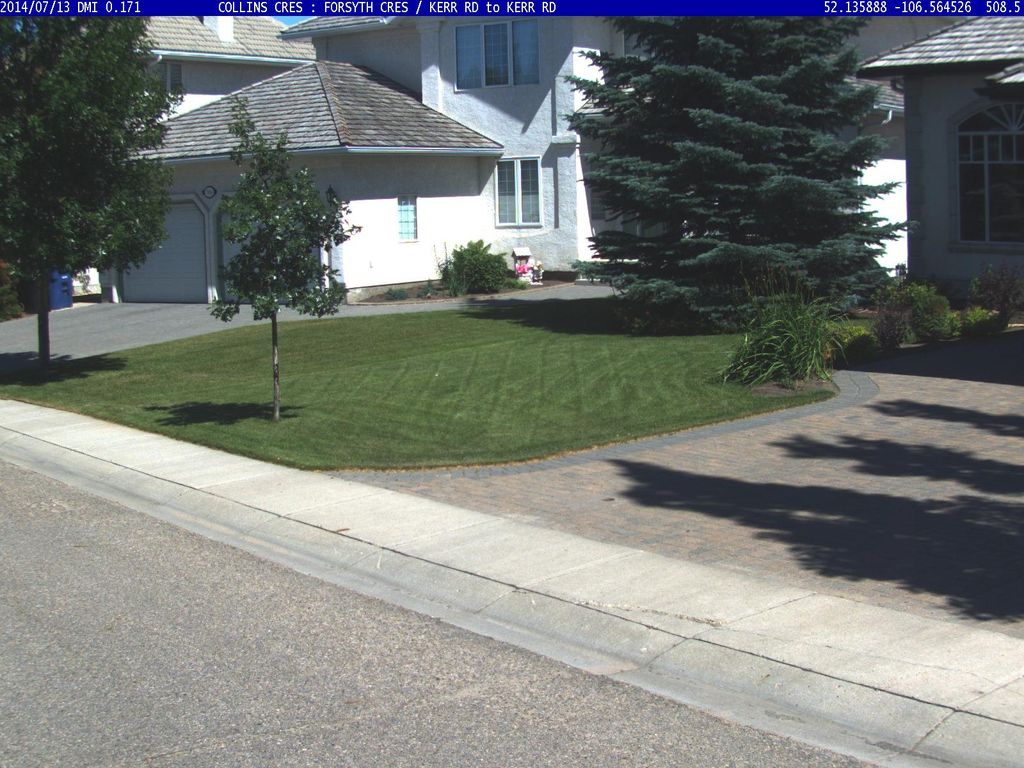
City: saskatoon